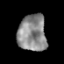
Tissue: prostate
Cell type: T cells
Senescence score: 0.3214
Nuclear area (px): 1016
Mean DAPI intensity: 139.48